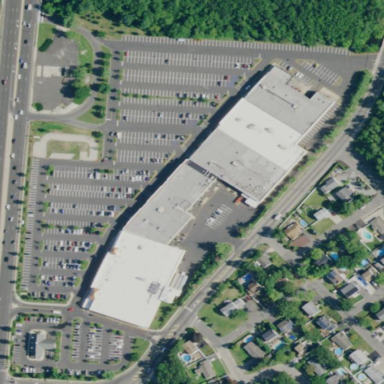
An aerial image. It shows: Retail area.